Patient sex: M
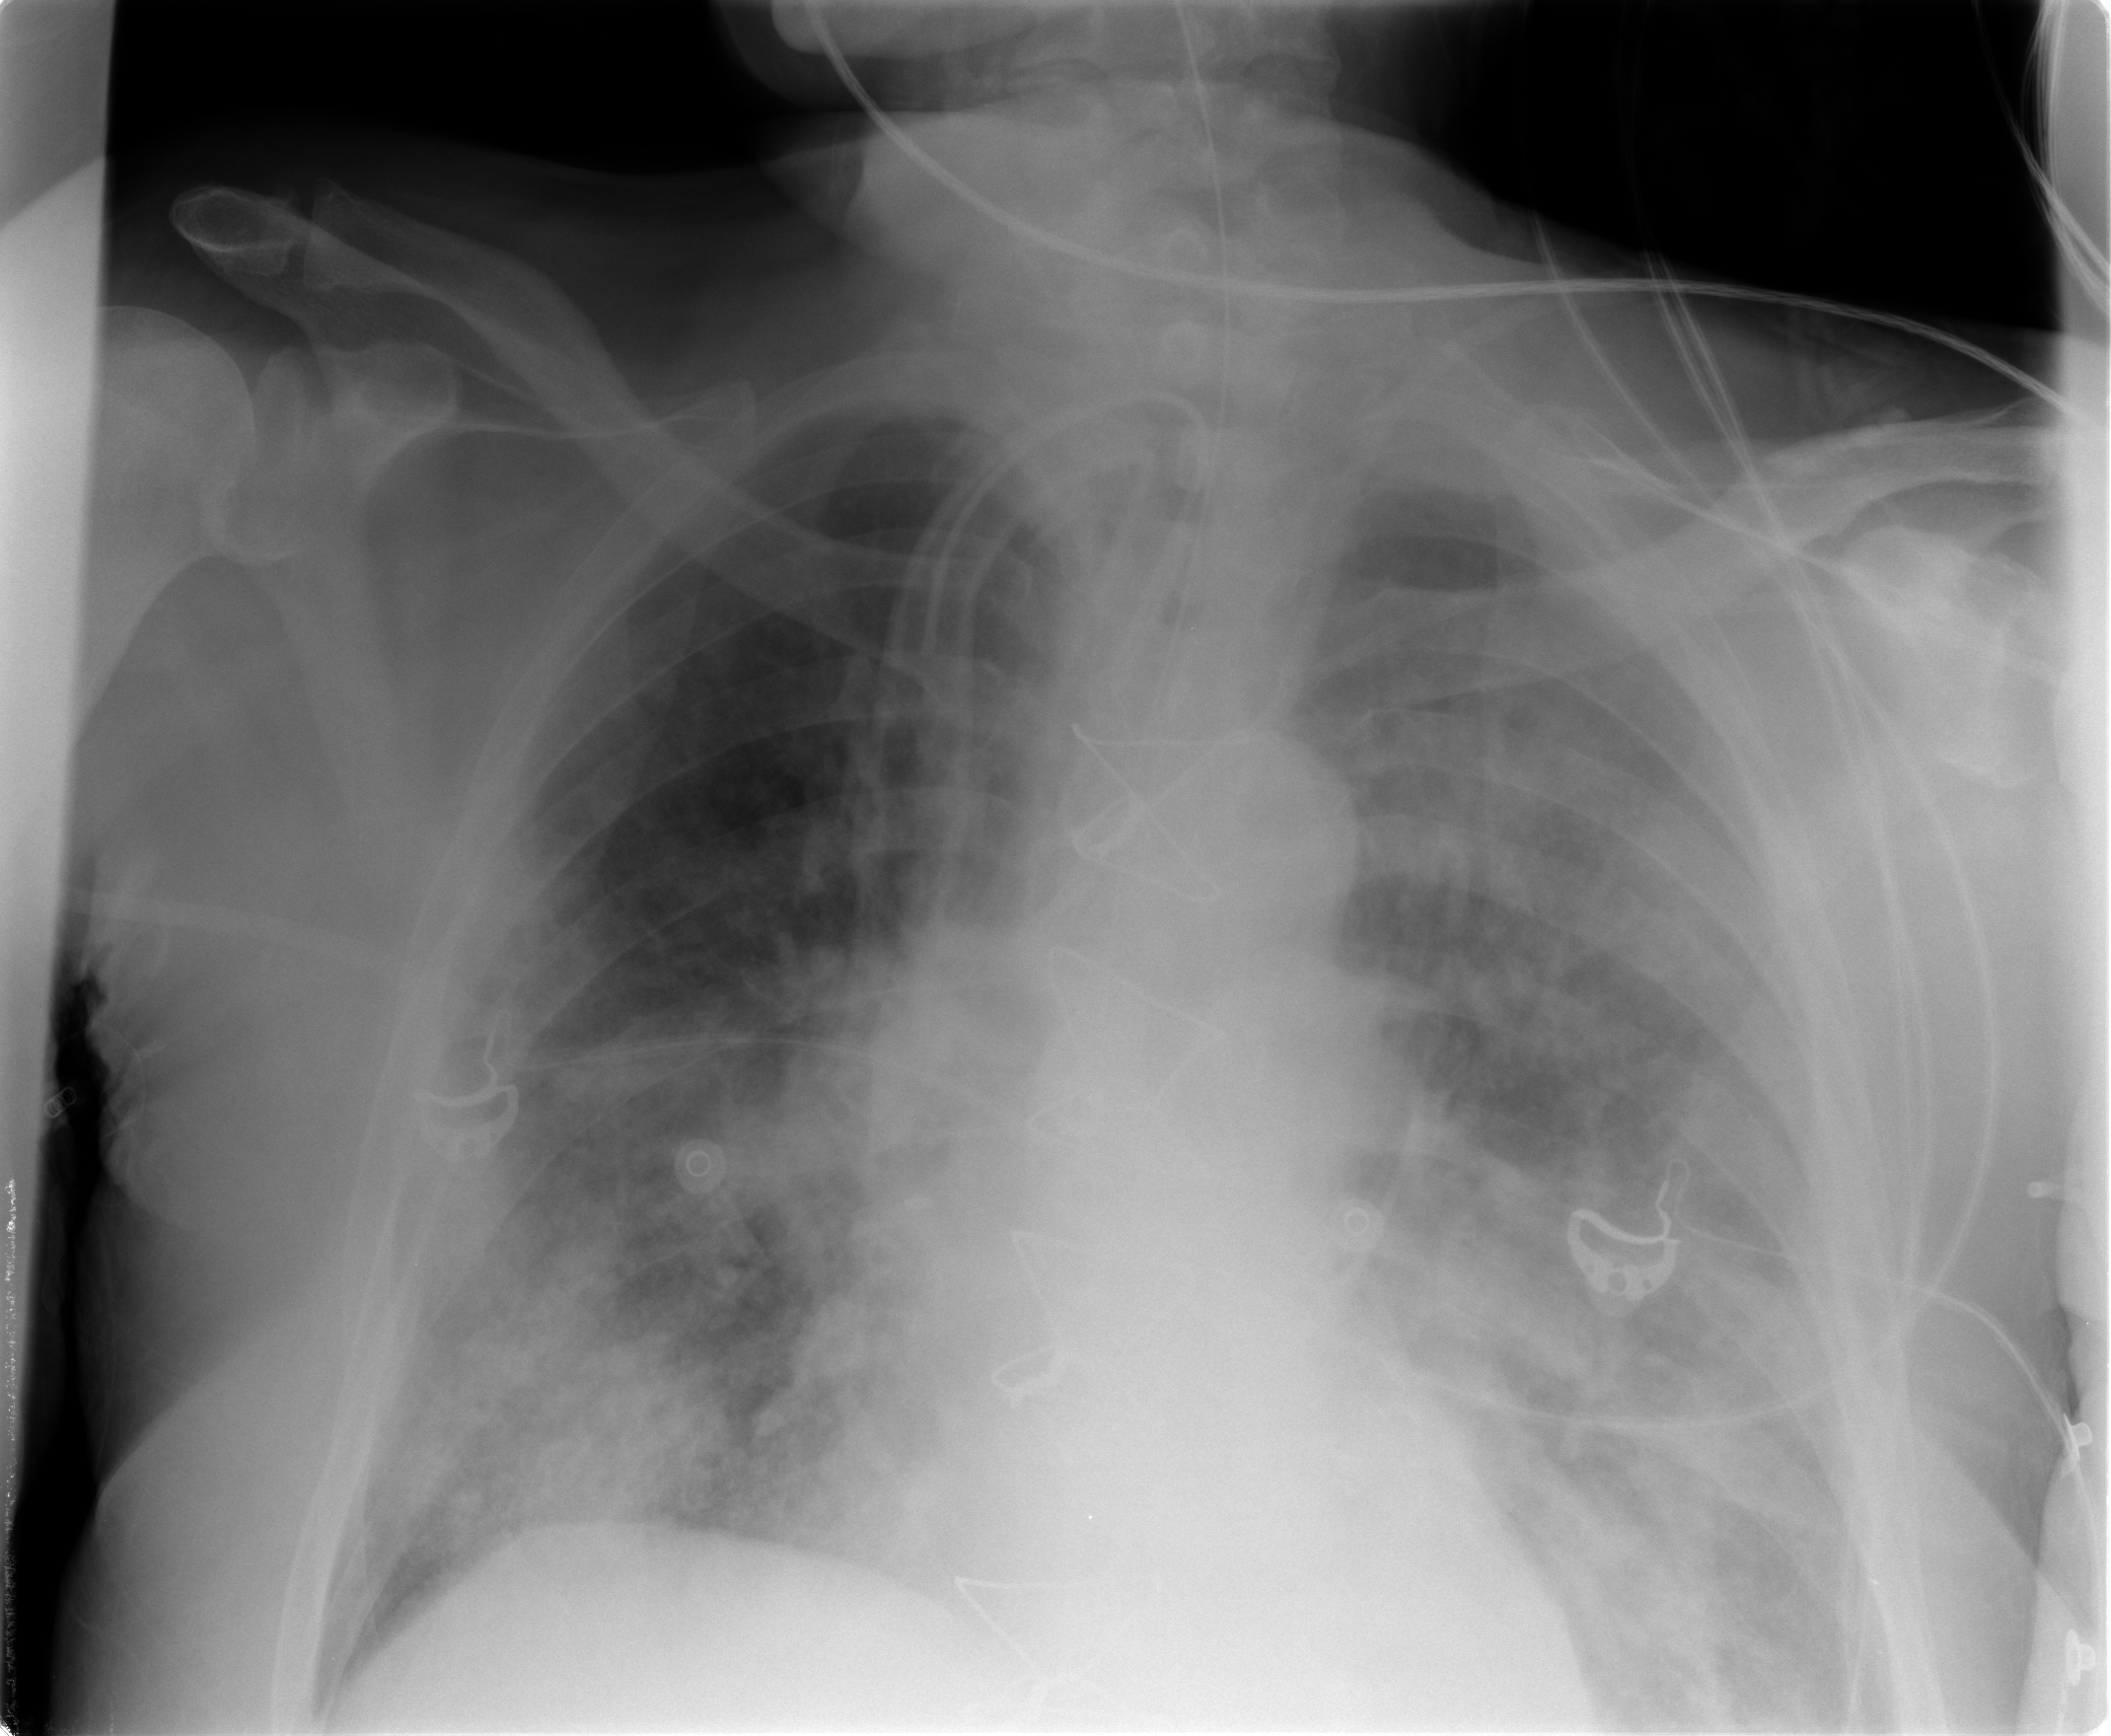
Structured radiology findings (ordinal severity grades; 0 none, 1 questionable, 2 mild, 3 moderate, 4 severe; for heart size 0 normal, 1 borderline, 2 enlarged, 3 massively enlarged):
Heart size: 0
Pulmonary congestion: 2
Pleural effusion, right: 0
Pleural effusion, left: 3
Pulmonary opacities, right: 2
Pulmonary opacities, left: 2
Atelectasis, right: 0
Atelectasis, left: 2